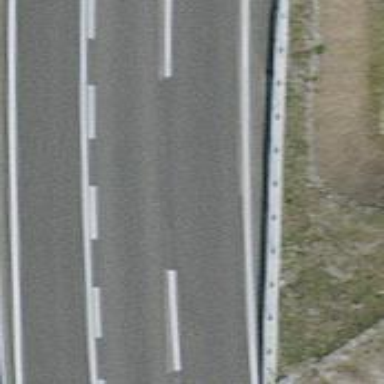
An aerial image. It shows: View of motorway.